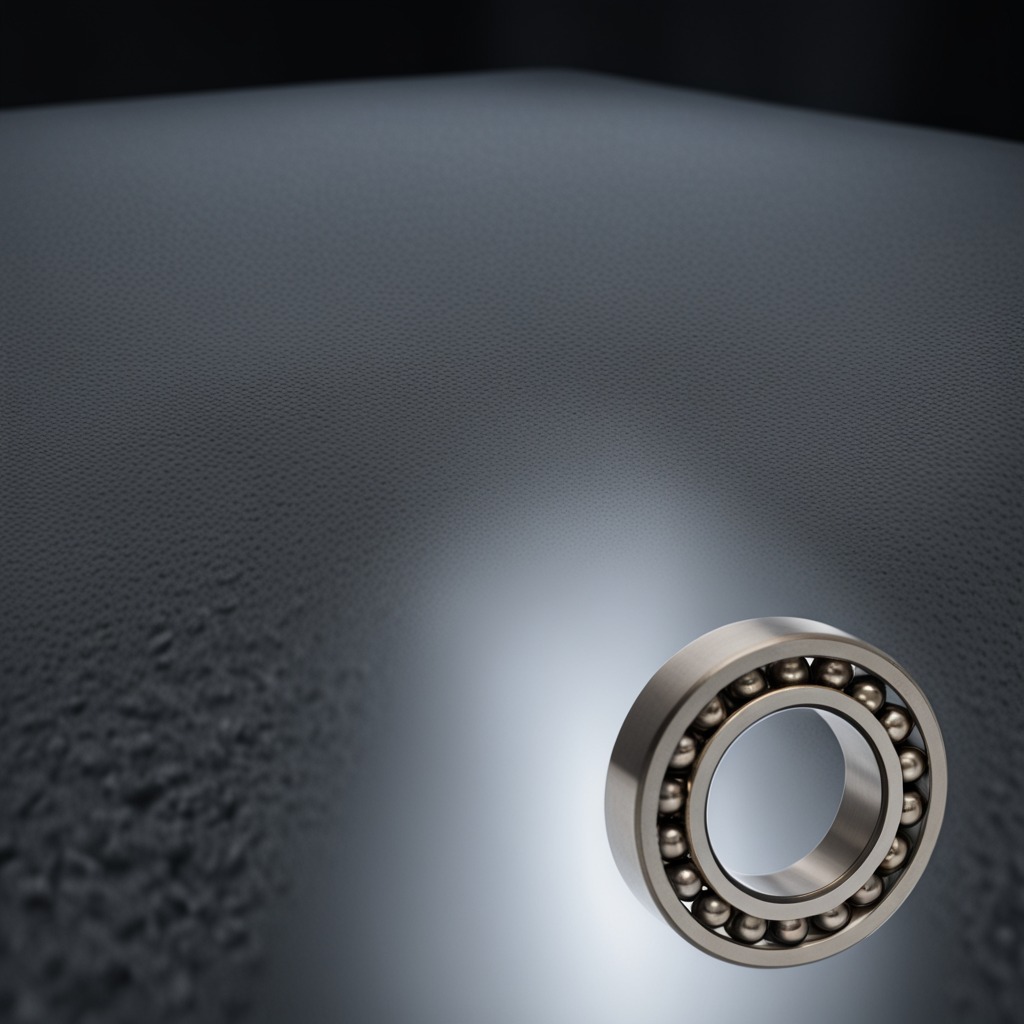
A metal ball bearing is lying on the clean granite table inside a workshop at night.